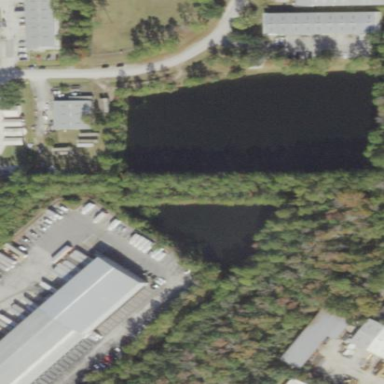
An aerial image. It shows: Pond surrounded by natural water.